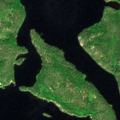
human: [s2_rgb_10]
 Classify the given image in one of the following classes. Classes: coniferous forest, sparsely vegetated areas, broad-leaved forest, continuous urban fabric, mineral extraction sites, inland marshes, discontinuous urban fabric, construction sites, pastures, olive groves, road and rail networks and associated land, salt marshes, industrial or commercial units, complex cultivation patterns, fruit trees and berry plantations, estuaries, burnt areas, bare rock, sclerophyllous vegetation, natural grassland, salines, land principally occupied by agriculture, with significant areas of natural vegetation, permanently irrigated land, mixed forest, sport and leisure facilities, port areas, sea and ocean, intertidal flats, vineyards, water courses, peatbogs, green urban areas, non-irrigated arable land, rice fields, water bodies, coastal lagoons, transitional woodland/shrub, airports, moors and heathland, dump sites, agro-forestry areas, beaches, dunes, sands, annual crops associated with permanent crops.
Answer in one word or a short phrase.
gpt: coniferous forest, mixed forest, water bodies